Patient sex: M
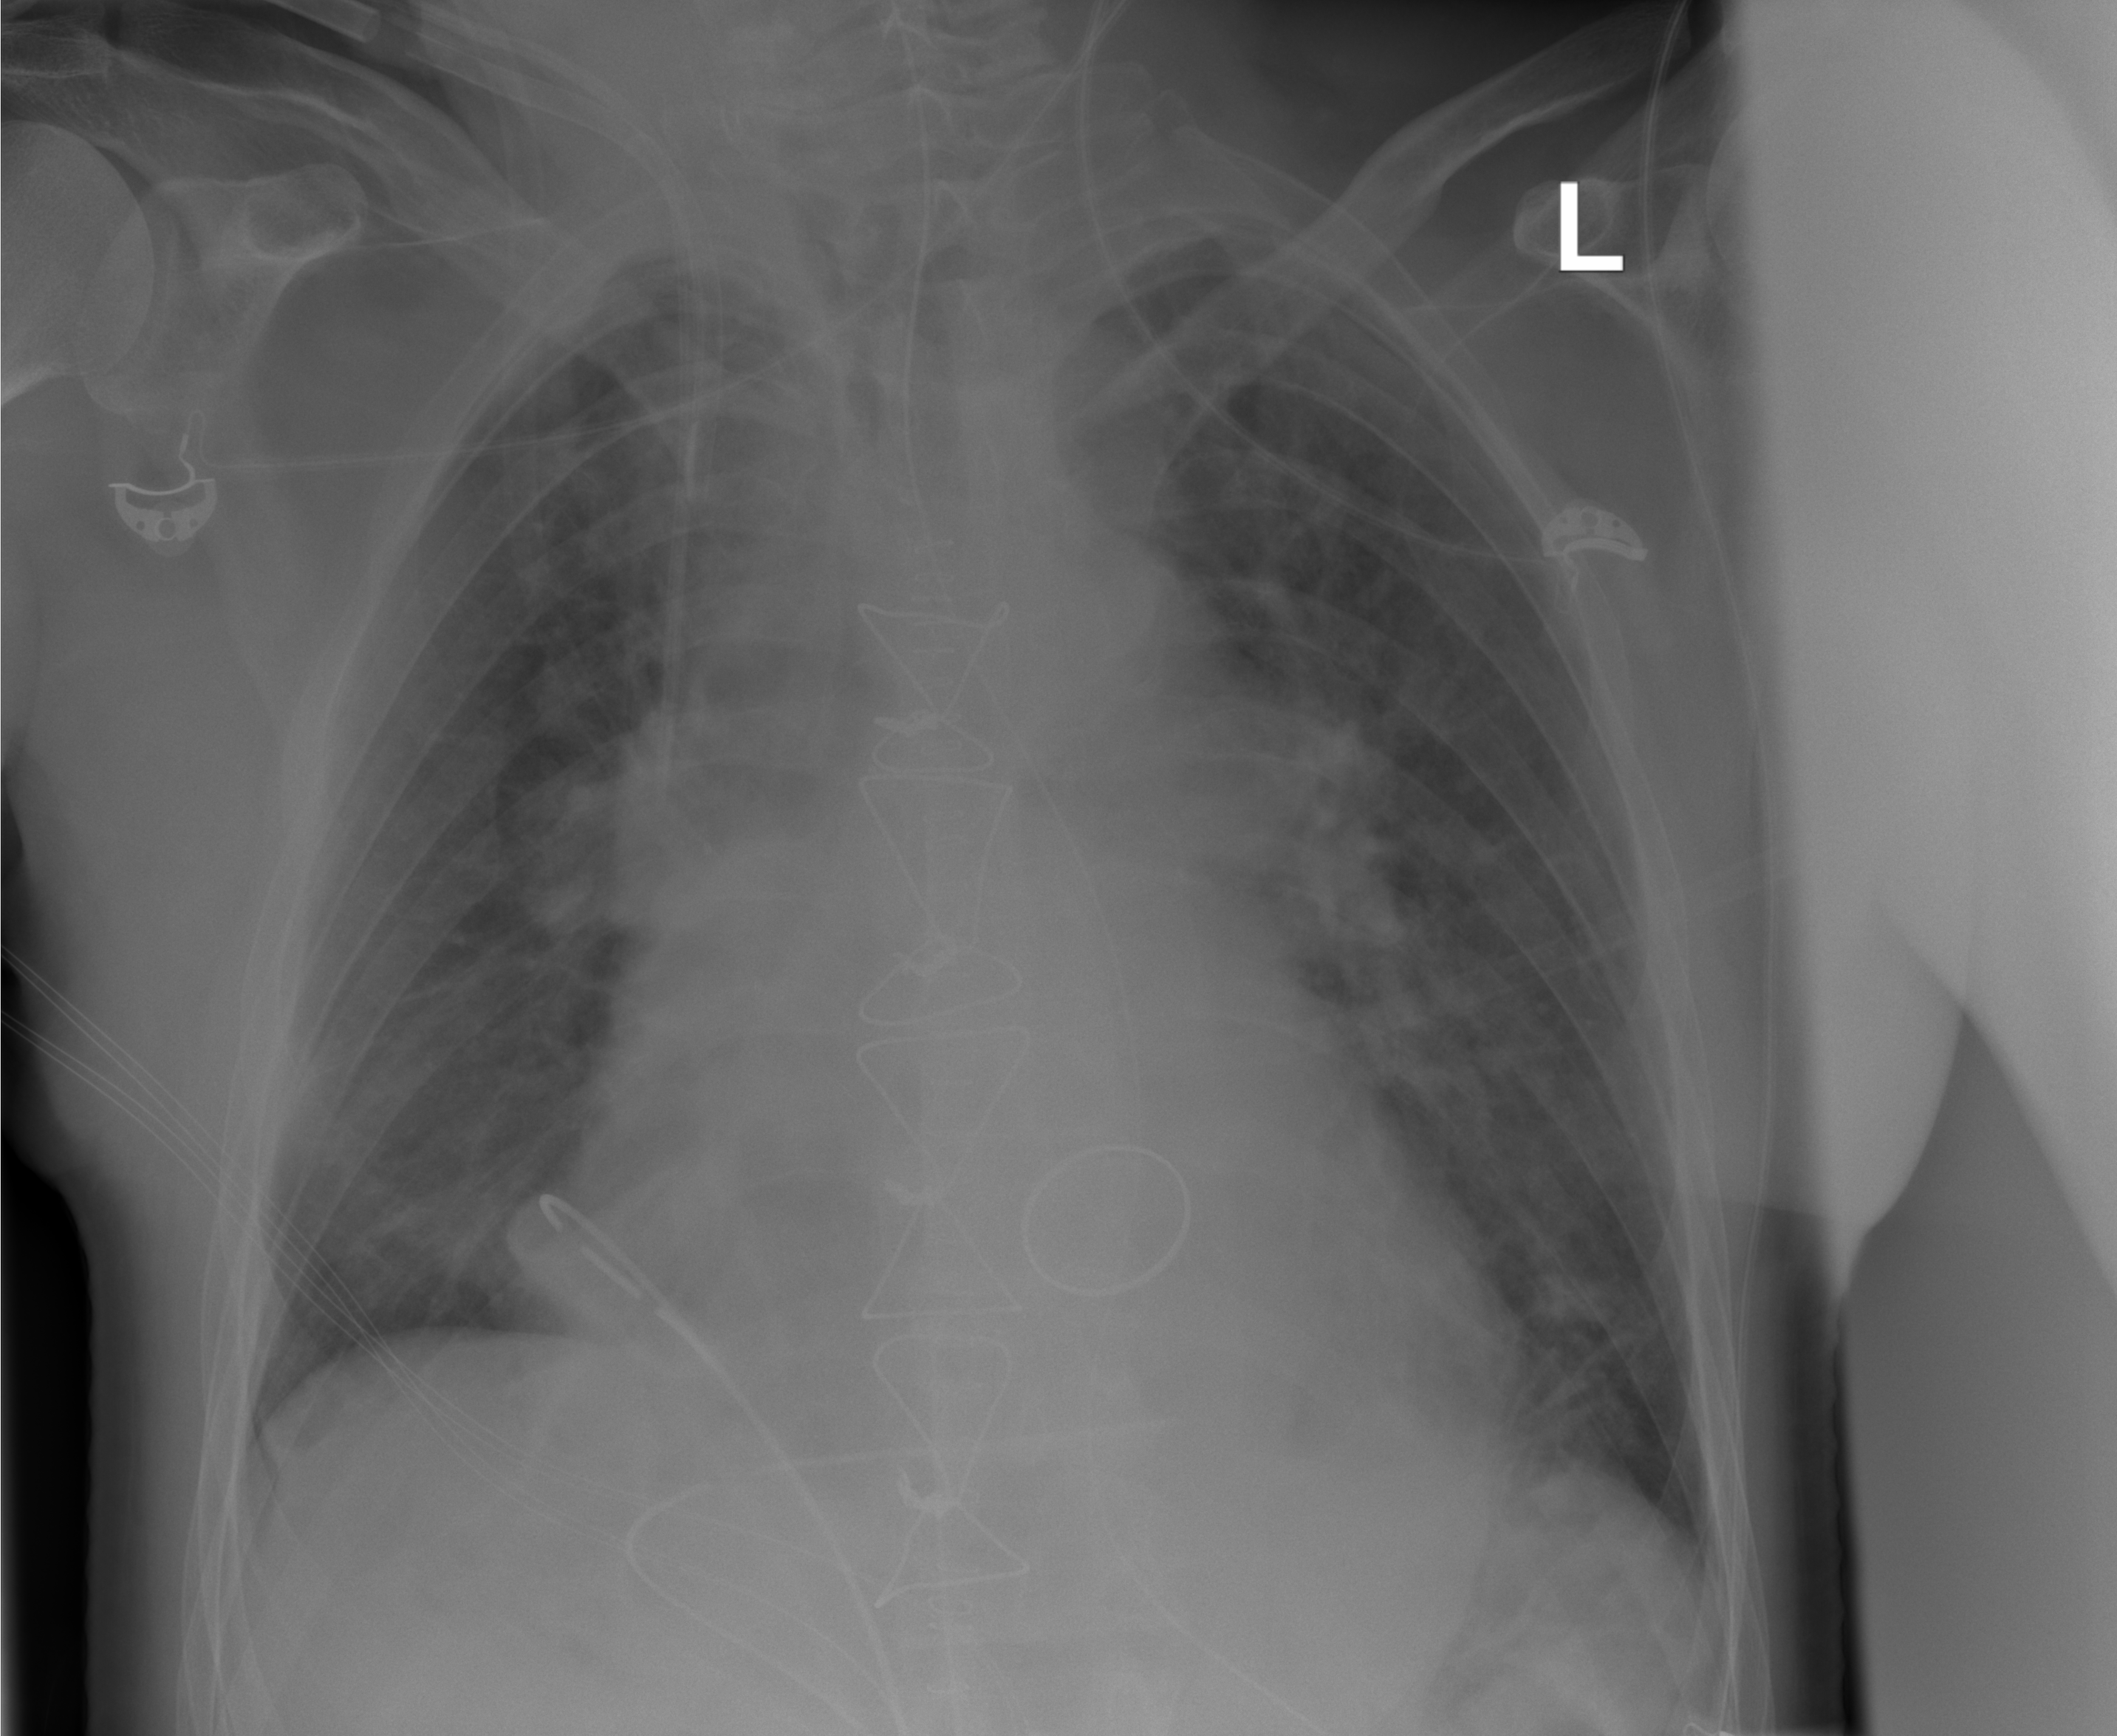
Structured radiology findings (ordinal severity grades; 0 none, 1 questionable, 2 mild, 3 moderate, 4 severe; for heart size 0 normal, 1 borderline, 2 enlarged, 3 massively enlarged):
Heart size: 1
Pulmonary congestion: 1
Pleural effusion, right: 0
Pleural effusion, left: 0
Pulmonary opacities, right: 0
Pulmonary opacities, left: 0
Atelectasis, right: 2
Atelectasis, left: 2